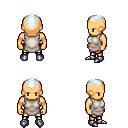
a pixel art fantasy rpg character, male body template, human, tanned skin, white tunic, gold greaves, white cyan short mohawk hairstyle, metal boots, four views (front, back, left, right), 2x2 character sprite sheet, small pixel art, hard edges, no anti-aliasing